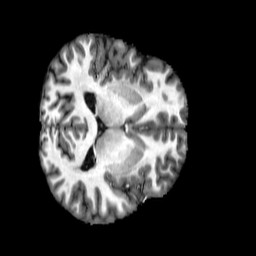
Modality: T1w
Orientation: axial
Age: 25
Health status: healthy
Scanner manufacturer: philips
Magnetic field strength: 3 T
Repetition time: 0.007838 s
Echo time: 0.003606 s